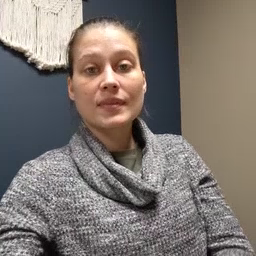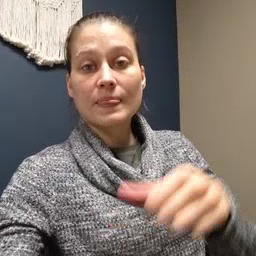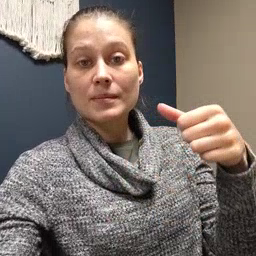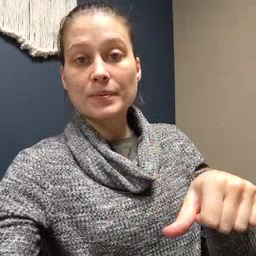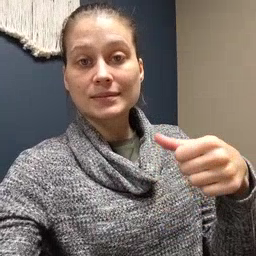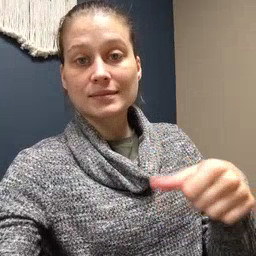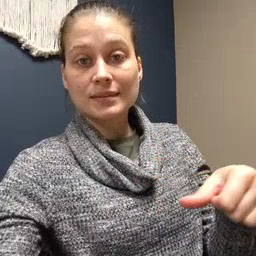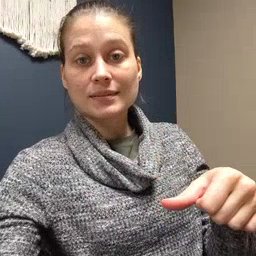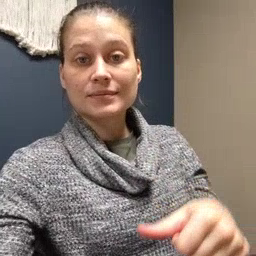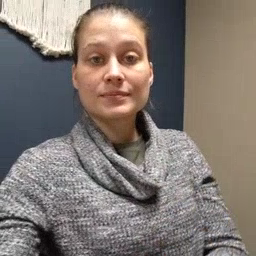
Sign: puzzle